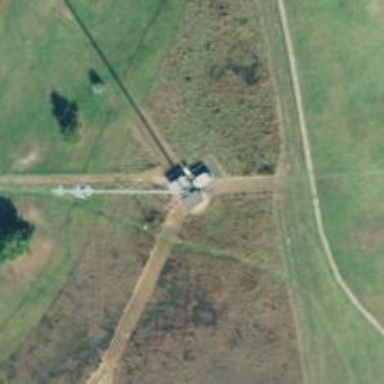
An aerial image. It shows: Mast structure.